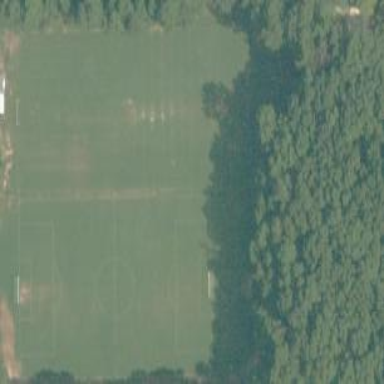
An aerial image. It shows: Soccer pitch for leisureland activities.